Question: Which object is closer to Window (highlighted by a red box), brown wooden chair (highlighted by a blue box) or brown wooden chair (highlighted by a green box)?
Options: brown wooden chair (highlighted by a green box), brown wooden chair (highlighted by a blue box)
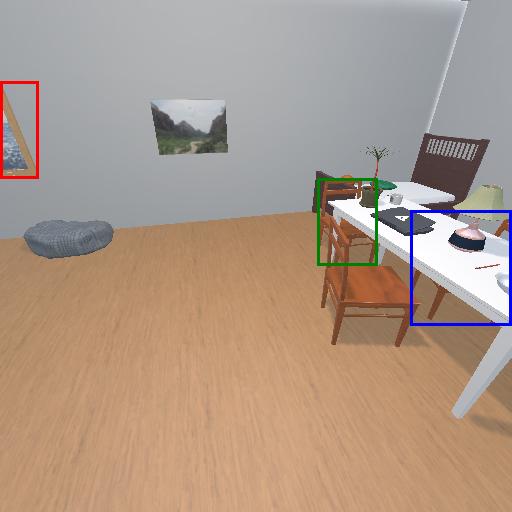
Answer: brown wooden chair (highlighted by a green box)